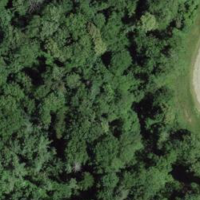
EUNIS habitat code: 41
Species observed at this site:
Fagus sylvatica